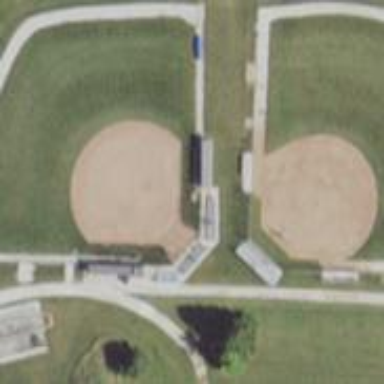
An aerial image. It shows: Softball pitch for leisure and sport activities.